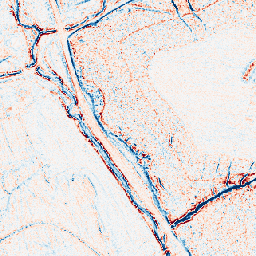
Category: edge_preserving
Decomposition family: anisotropic_diffusion
Decomposition parameters: iterations: 5
kappa: 50
gamma: 0.15
Upsampling method: area
Upsampling parameters: scale: 8
Upsampling scale: 8